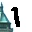
Label: 1